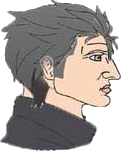
Label: 4_Yes_Chad